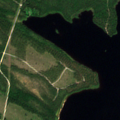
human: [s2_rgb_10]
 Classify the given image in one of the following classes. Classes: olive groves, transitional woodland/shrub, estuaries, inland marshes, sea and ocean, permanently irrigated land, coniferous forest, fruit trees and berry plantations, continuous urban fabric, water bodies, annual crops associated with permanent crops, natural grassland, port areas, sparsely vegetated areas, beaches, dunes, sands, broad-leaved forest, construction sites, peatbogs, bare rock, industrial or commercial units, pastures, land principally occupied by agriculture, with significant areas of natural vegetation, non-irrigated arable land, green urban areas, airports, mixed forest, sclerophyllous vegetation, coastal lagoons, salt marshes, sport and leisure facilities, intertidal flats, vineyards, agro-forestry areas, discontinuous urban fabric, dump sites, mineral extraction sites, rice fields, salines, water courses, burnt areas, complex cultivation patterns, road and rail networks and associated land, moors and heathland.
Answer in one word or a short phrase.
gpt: coniferous forest, transitional woodland/shrub, water bodies